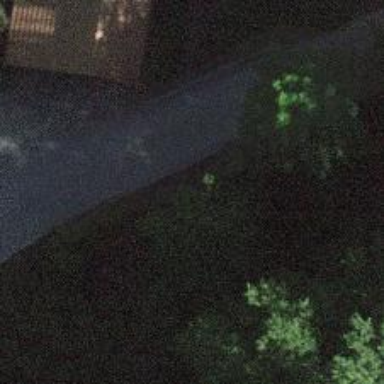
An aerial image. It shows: Culvert tunnel.